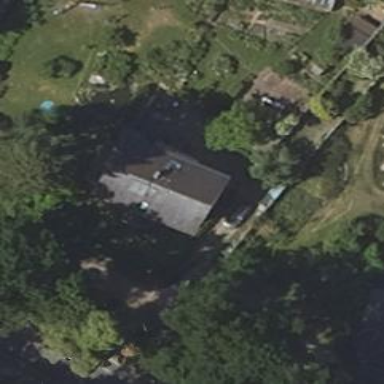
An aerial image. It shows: Detached building with gabled roof.